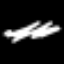
Label: squiggle